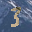
Label: 3